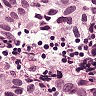
Metastatic tissue present: yes